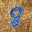
Label: 8